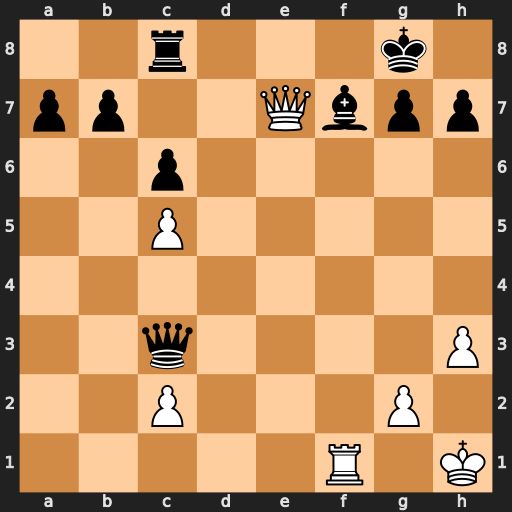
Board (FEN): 2r3k1/pp2Qbpp/2p5/2P5/8/2q4P/2P3P1/5R1K
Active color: w
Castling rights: -
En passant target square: -
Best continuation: Qxf7+ Kh8 Qf8+ Rxf8 Rxf8#